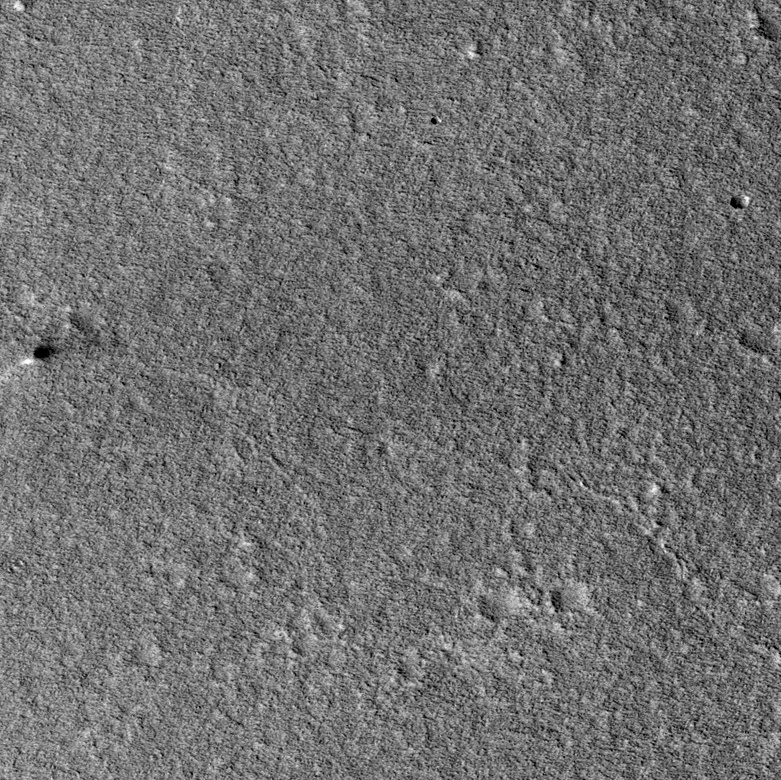
Label: dustdevil